Question: I want to draw a circle with gradient color in matlab, but I can't. Is there any one that can help me?
<URL>

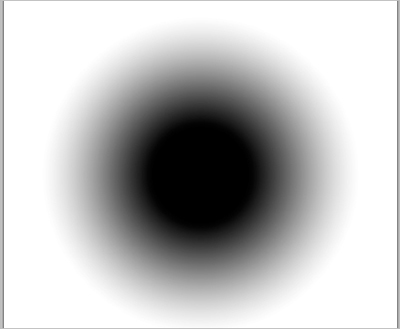
Answer: Here's one approach -
'''
N = 200; %// this decides the size of image
[X,Y] = meshgrid(-1:1/N:1, -1:1/N:1) ;
nrm = sqrt(X.^2 + Y.^2);
out = uint8(255*(nrm/min(nrm(:,1)))); %// output image
figure, imshow(out) %// show image
'''
Output -

---
If you would like to pad the output with white boundary as shown in the expect output image, you can do so with <URL> -
'''
padsize = 50; %// decides the boundary width
out = padarray(out,[padsize padsize],255);
'''